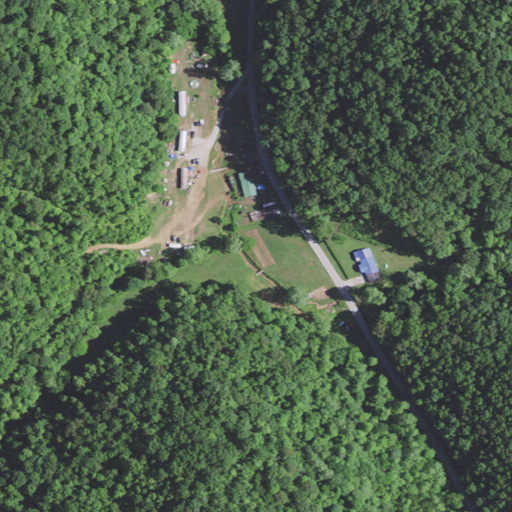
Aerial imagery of valley in Kentucky named Clay Hollow containing deciduous forest, open development, pasture, mixed forest, and low intensity development